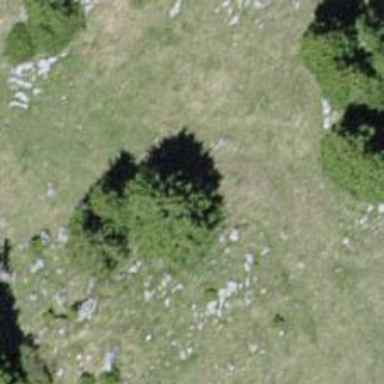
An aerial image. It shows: Needle-leaved tree in its natural environment.